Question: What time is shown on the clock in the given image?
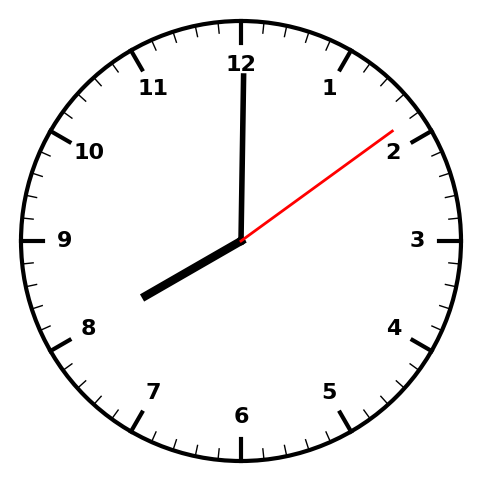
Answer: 08:00:09